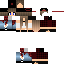
A female human skin with medium skin, wearing brown long hair dressed in a red hoodie and red shorts, featuring a closed mouth.